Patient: sex M, age 19
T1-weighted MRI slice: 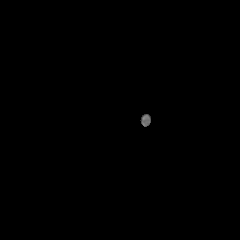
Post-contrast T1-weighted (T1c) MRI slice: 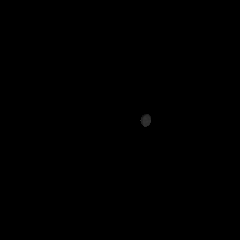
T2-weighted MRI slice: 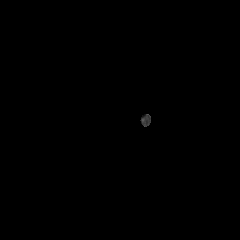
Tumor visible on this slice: no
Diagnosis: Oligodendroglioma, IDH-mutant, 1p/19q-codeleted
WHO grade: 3